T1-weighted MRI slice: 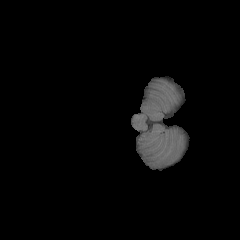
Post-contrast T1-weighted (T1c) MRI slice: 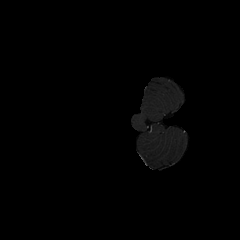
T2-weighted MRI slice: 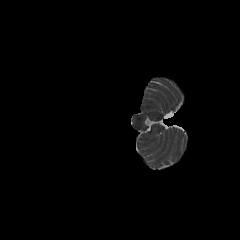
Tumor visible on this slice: no